Field crop: tomato
Growth stage: 2
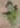
Species: solanum